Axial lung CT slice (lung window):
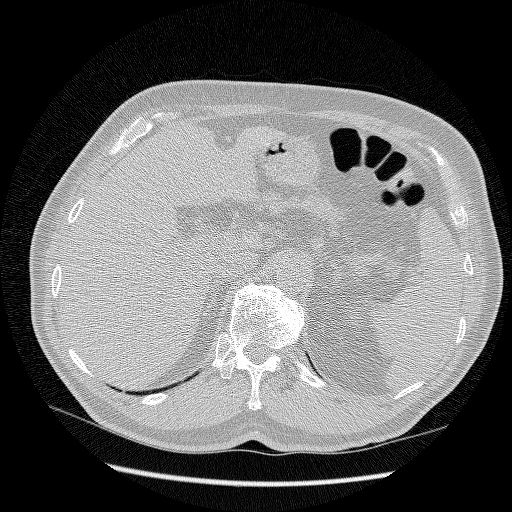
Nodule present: no